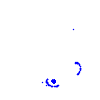
Particle: pion